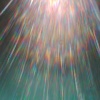
Label: sunburn